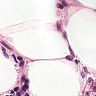
Metastatic tissue present: no